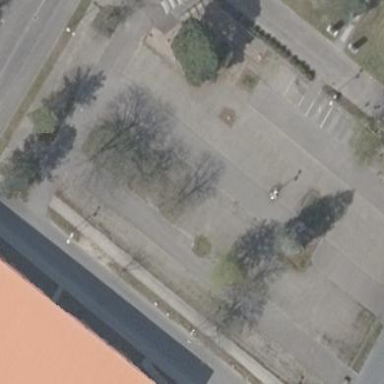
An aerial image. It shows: Parking area with surface.